Question: I'm trying to store/save an image in an SQL Compact Edition (CE) database.
I declare the field in my Student model as:
'''
[Column(TypeName = "image")]
public byte[] Photo { get; set; }
'''
The database is created with the image data type for the Photo column as can be seen here:

The problem is:
When I run the app and try to save a Student with a Photo of 3 MB (for example), I get an exception:
'''
validationError.ErrorMessage = "The field Photo must be a string or array type
with a maximum length of '4000'."
'''
SQL Server CE supports these <URL> storage through the use of image data type.
> = Variable-length binary data
with a maximum length of 2^30-1
(1,073,741,823) bytes. Storage is the
length of the value in bytes.
Image should do the job I think.
What am I doing wrong here? Is this a bug?
Note:
I also tried the MaxLength data annotation:
'''
[Column(TypeName = "image")]
[MaxLength(int.MaxValue)]
public byte[] Photo { get; set; }
'''
but I get this exception:
'''
Binary column with MaxLength greater than 8000 is not supported.
'''
I found the <URL> about the release of EF 4.1. It has the following:
> Change of default length for non-key
string and binary columns from '128'
to 'Max'. SQL Compact does not support
'Max' columns, when running against
SQL Compact an additional Code First
convention will set a default length
of 4000. There are more details about
the change included in a recent blog
post ().
Well well well... the only way I could get it working was doing what is described <URL>, that is, setting 'DbContext.Configuration.ValidateOnSaveEnabled = false'. This is a workaround as the post suggests.
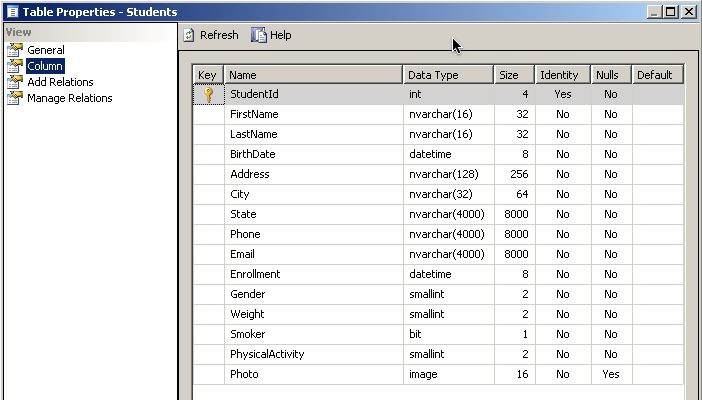
Answer: For those experiencing this problem, Erik Ejlskov Jensen posted <URL> which demonstrates the workaround to this bug. As the OP noted, a key part of the answer is:
'''
public StudentContext()
{
// Required to prevent bug - http://stackoverflow.com/questions/<PHONE>
this.Configuration.ValidateOnSaveEnabled = false;
}
'''
A better solution has been found. Do not disable validation.
[Updates from blog post]
'UPDATE: @DamienGuard, of LINQ to SQL and EF Code First fame, pointed out that a better and more provider agnostic solution is to use MaxLength rather than TypeName = "ntext".'
'UPDATE 2: Using [MaxLength] prevents any validation errors, and disabling validation is not required.'